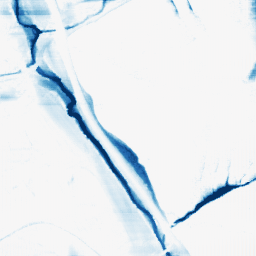
Category: morphological
Decomposition family: morphological_rect
Decomposition parameters: operation: closing
width: 50
height: 5
Upsampling method: fft_zeropad
Upsampling parameters: scale: 8
Upsampling scale: 8